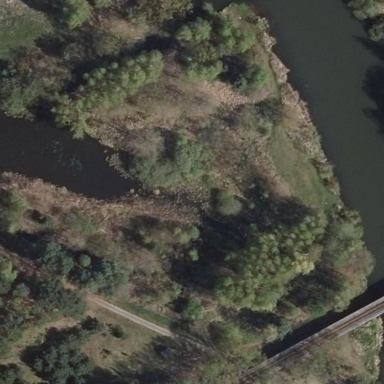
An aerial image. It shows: Wet meadow within wetland area.